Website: walmart
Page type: customer-info-address
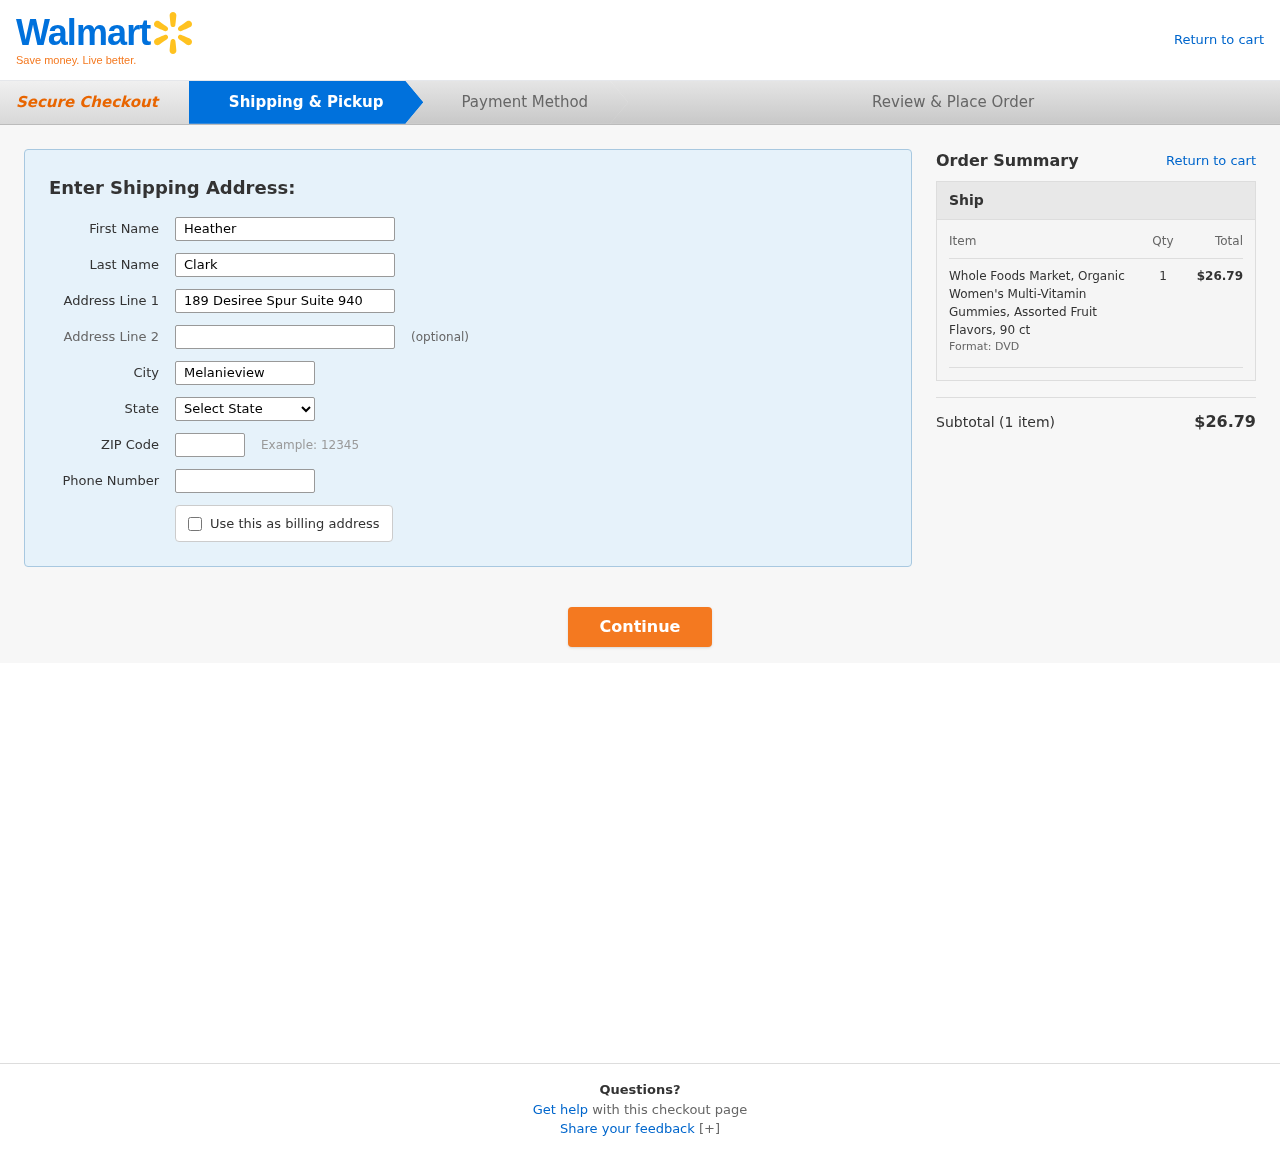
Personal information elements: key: PII_CITY
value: Melanieview
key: PII_FIRSTNAME
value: Heather
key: PII_LASTNAME
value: Clark
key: PII_PHONE
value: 3257539091
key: PII_POSTCODE
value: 44570
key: PII_STATE
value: South Carolina
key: PII_STREET
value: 189 Desiree Spur Suite 940
Product elements: key: PRODUCT1_NAME
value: Whole Foods Market, Organic Women's Multi-Vitamin Gummies, Assorted Fruit Flavors, 90 ct
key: PRODUCT1_QUANTITY
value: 1
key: PRODUCT1_LINE_TOTAL
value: $26.79
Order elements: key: ORDER_NUM_ITEMS
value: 1
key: ORDER_SUBTOTAL
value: $26.79